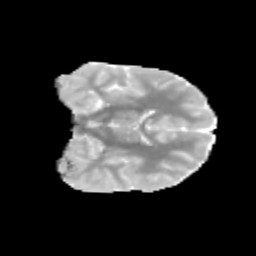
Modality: MD
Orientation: coronal
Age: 11
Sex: female
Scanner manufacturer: siemens
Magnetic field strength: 3 T
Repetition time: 3.8 s
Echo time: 0.07 s